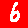
Digit: 6